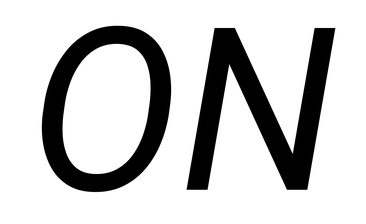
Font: Roboto-Italic_Italic